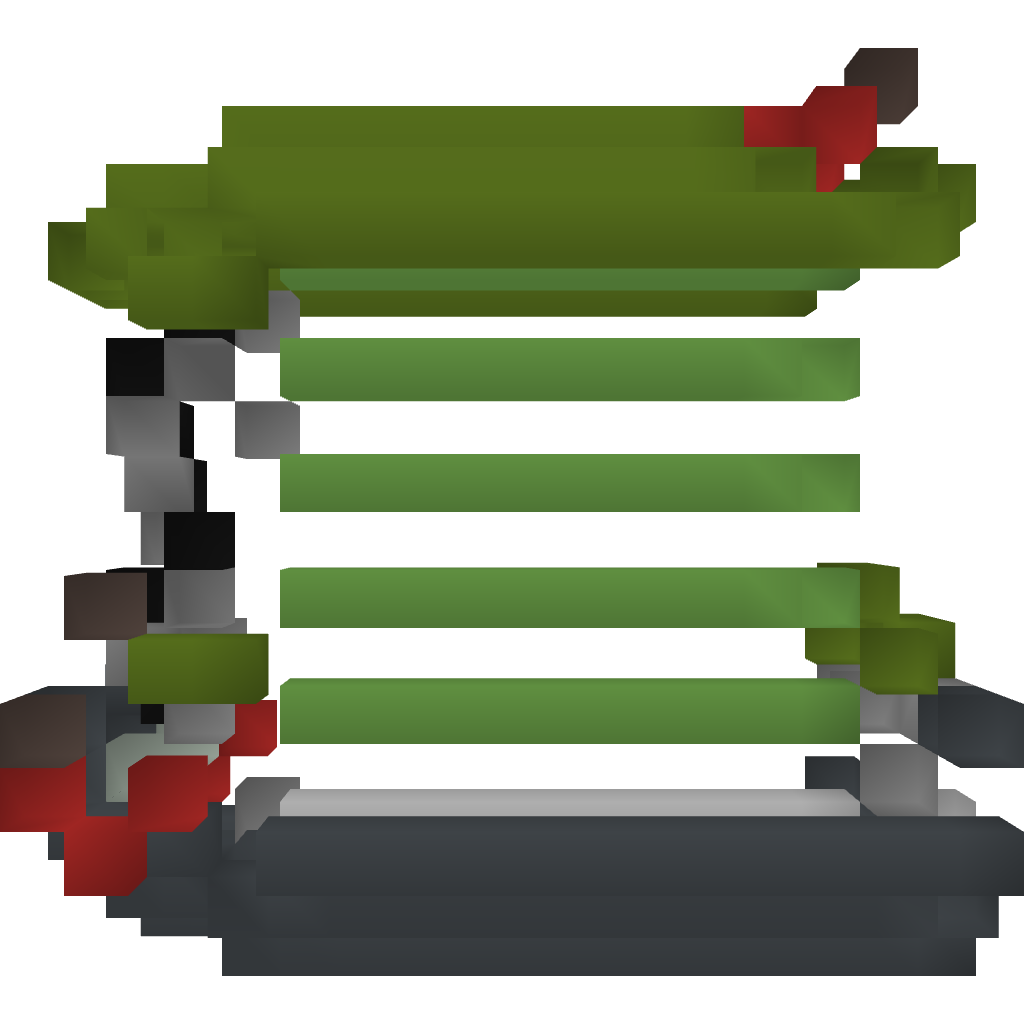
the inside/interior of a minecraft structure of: Long Range Cannon (5-10 Module)